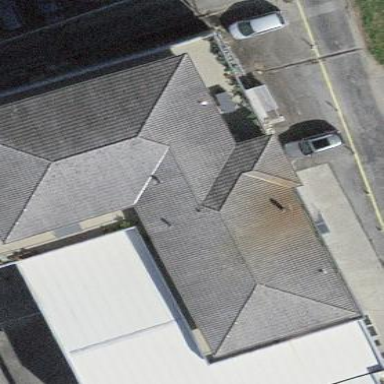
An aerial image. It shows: Industrial building.